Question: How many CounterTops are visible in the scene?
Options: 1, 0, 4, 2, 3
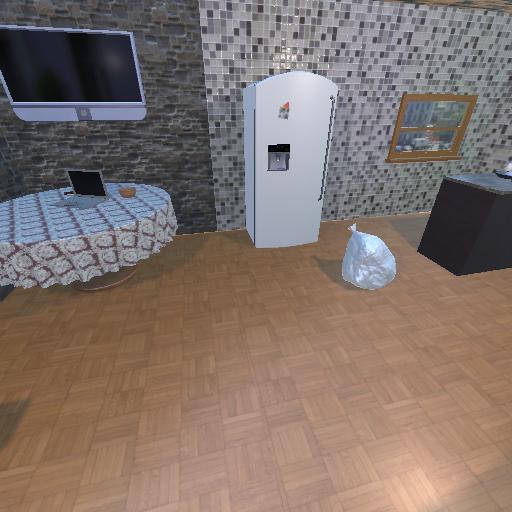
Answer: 1